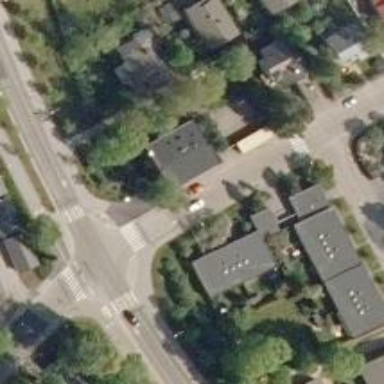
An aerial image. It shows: Road with "give way" sign.